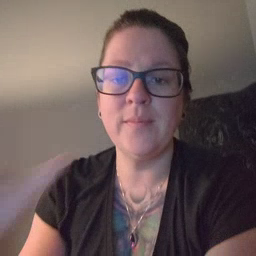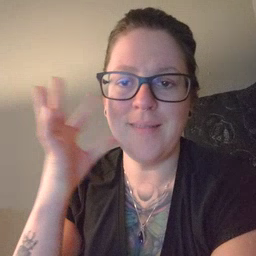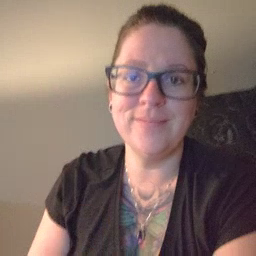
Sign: cat